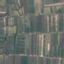
Land use / land cover: PermanentCrop